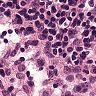
Metastatic tissue present: no